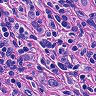
Metastatic tissue present: yes